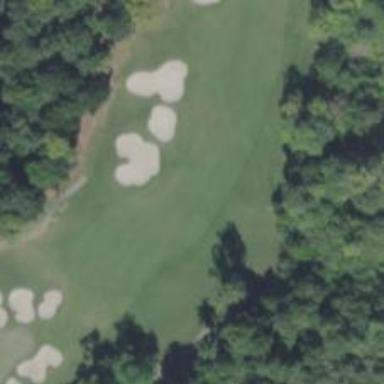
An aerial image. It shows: Golf hole.